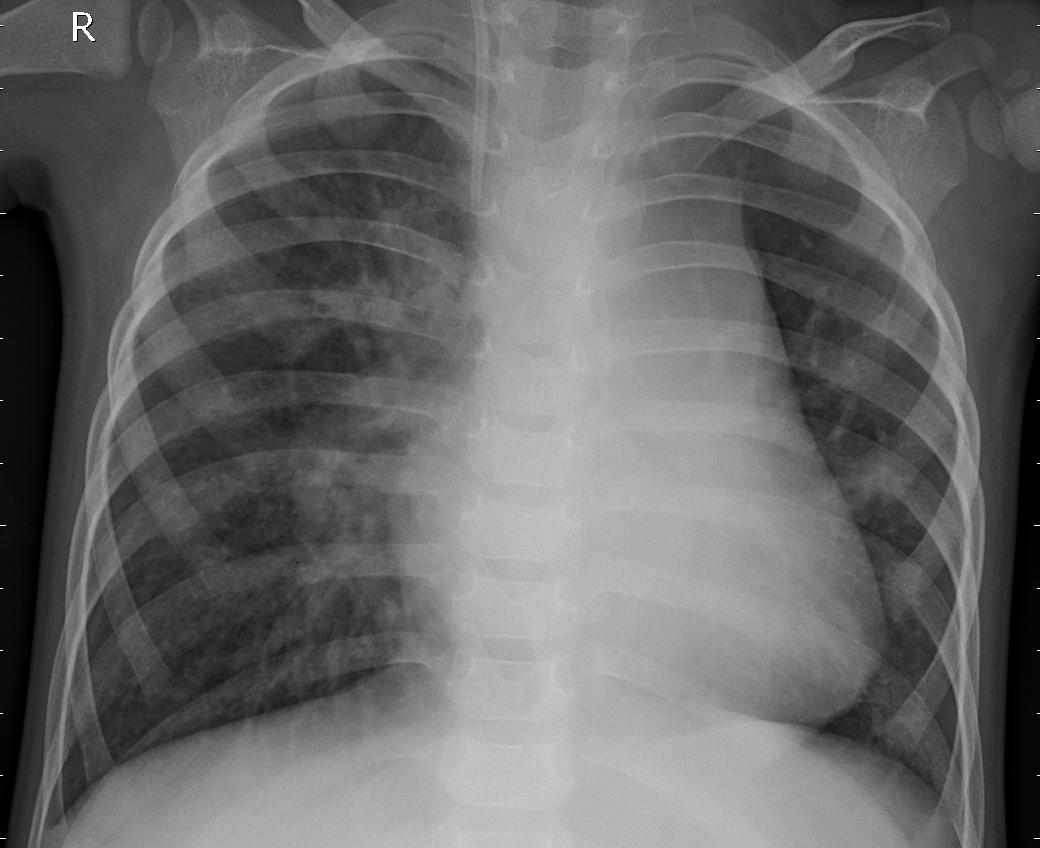
Diagnosis: PNEUMONIA